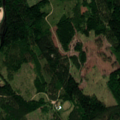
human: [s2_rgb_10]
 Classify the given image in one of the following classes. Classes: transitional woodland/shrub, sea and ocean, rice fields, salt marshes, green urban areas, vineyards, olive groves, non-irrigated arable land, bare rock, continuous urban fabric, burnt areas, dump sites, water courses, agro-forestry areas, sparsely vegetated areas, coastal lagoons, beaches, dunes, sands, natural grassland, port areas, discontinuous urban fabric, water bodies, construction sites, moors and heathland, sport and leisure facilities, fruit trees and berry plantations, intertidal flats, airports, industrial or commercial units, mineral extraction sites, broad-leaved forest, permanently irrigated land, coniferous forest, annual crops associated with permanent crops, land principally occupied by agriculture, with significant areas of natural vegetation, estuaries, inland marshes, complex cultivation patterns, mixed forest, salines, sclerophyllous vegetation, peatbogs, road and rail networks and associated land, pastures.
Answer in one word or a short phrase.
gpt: coniferous forest, mixed forest, transitional woodland/shrub